Question: I got a street with an infinite length which is parked with cars. However I cannot see a free parking lot anywhere but I know that there must be exactly one free spot somewhere where I can park my car. The aim is to take the shortest way and I can only go left or right.
Assuming I knew in which direction the free parking lot is, I would directly drive to that direction and thereby I would pass "A" taken parking lots.

Now I need an algorithm that needs to pass no more than 10*A parking lots to find a free parking lot. And I start in front of my home... "A" is not known.
I would begin by seeing the street as an array and the parked cars are the elements of the array. True signifies an empty spot and false means it is occupied. The search is done till that boolean value is found to be true. That would be my basic idea. But what's more important than that is how is the search done.
I would maybe go one way, then twice as far the other way, loop, so I got something like: 1, -2, 4, -8, 16,... till I found the empty spot.
But I'm not sure if it would be solved in less than 10*A...
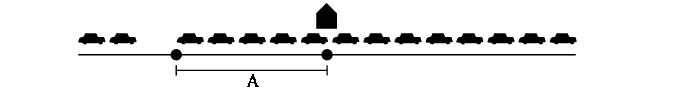
Answer: Let's apply a kind of algorithm as you indicated and continue for as long as the empty parking lot has not been found:
1. Go left until parking lot 1 at the left of the starting point and go back to starting point;
2. Go right until parking lot 2 at the right of the starting point and go back to starting point;
3. Go left until parking lot 4 at the left of the starting point and go back to starting point;
4. Go right until parking lot 8 at the right of the starting point and go back to starting point;
So at step , you will first go lots away from the starting point, and travel the same distance back, so in that step you travel a total of lots.
Taking the distance travelled during the previous steps, that makes that after step that total distance is , which is .
So if the free parking lot is lots away from the starting point, then that lot will be visited in step if we are lucky about the side, or else one step later, i.e. in step .
So taking the worst case (the second), the total travelled distance is the one for step , plus the remaining steps to get to lot from the starting point during the last step (which gets interrupted). That comes to , (which is a value between and ) plus . That is less than , and thus meets the requirement.